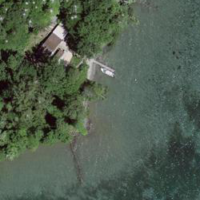
EUNIS habitat code: 14
Species observed at this site:
Phalacrocorax carbo